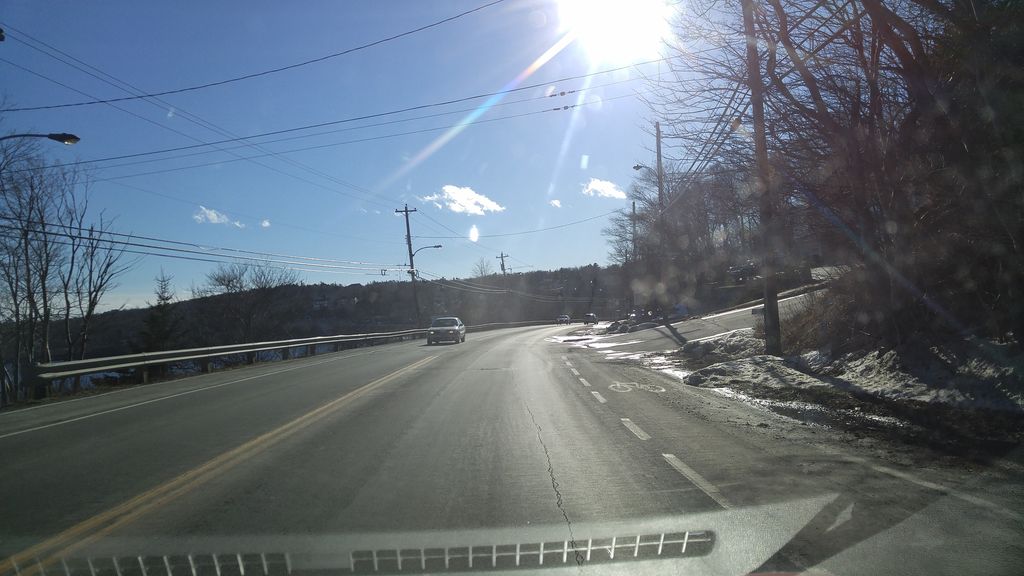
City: halifax